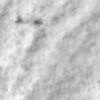
Label: no_change